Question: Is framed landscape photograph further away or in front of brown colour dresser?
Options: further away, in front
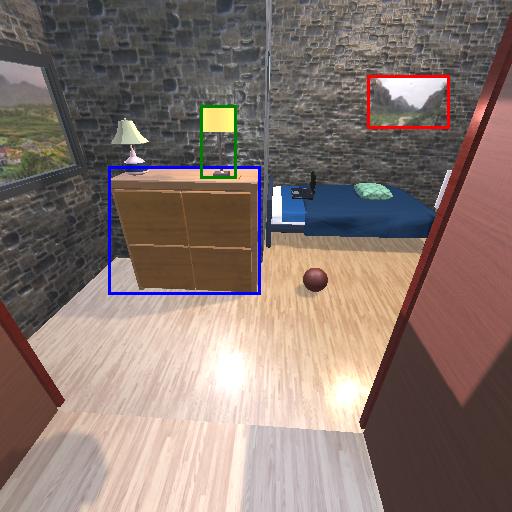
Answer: further away